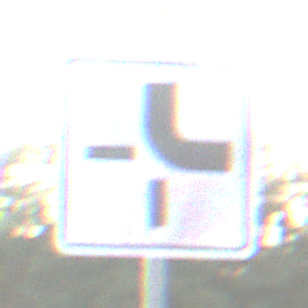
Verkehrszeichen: VerlaufVorfahrtsstrasse4
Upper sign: VorfahrtGewaehren
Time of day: SunriseSunset
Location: Outdoor (Nature)
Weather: PartlyCloudy
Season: NotSpecified
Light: Natural